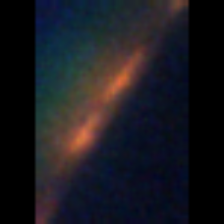
Taxon: Pennate
Group: Diatoms